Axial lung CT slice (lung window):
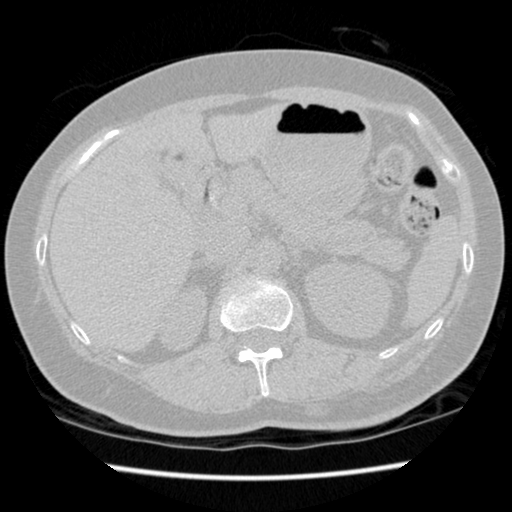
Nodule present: no